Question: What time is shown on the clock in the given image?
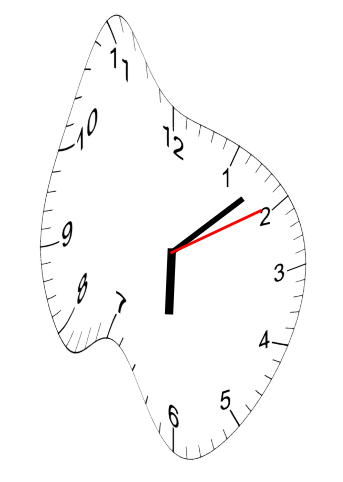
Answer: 06:08:10